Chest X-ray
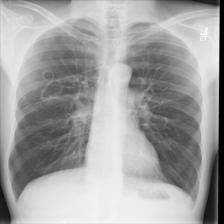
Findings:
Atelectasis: negative
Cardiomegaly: negative
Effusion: negative
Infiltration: negative
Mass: negative
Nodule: negative
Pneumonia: negative
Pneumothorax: negative
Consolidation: negative
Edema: negative
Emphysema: negative
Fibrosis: negative
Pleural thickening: negative
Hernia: negative